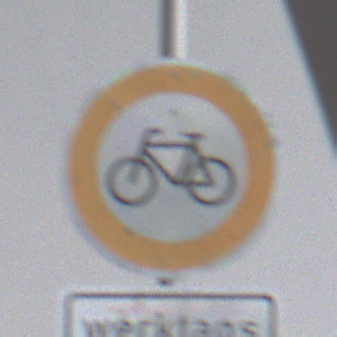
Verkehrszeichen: VerbotRadverkehr
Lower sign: ZeitangabenMitBeschraenkungAufWochentage7
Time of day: MorningAfternoon
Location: Roofed (Urban)
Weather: PartlyCloudy
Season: NotSpecified
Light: Natural